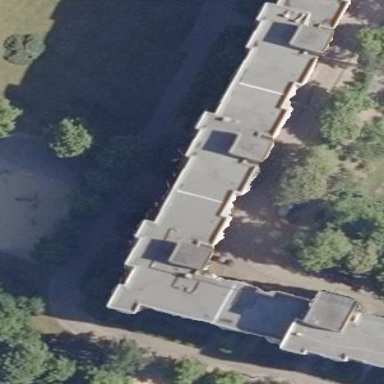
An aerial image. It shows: Building with apartments and flat roof.